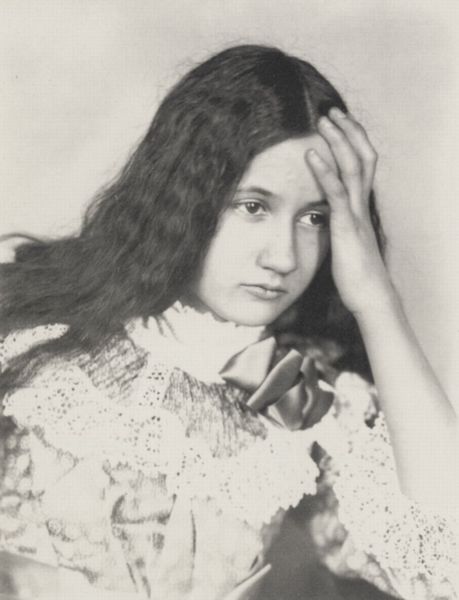
Titel: Denise
Künstler: Francois Emile Zola
Schlagwörter: dunkel, hand, kopf, weiß, mädchen, braun, ellbogen, frau, haar, kleid, mund, nase, schwarz, stirn, stützen, blick, dame, schleife, jung, arm, augen, blass, bluse, gesicht, halten, kragen, lang, spitze, trauer, bildnis, halskrause, hände, portrait, porträt, gewand, haare, lange haare, kind, lippen, locken, mittelscheitel, scheitel, seide, traurig, ernst, melancholisch, spitzenkleid, junge frau, langweilig, nachdenklich, rüschen, aufstützen, braune haare, masche, foto, fotografie, offen, denken, gestützt, traurigkeit, schwarz weiß, photo, hilfe, aufgestützt, müde, schlaufe, nachdenklichkeit, dunkelhaarig, versunkenheit, weoss, kummer, weißes kleid, langhaarig, schwarzes haar, kopfstütze, geklöppelt, jeanne zola, deprimiert, trauriger blick, nten, kopf gestützt